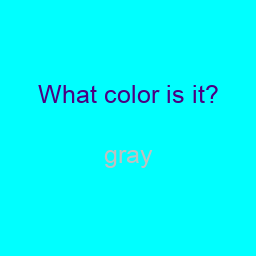
Color: silver
Color name shown: gray
Background color: cyan
Question text color: indigo